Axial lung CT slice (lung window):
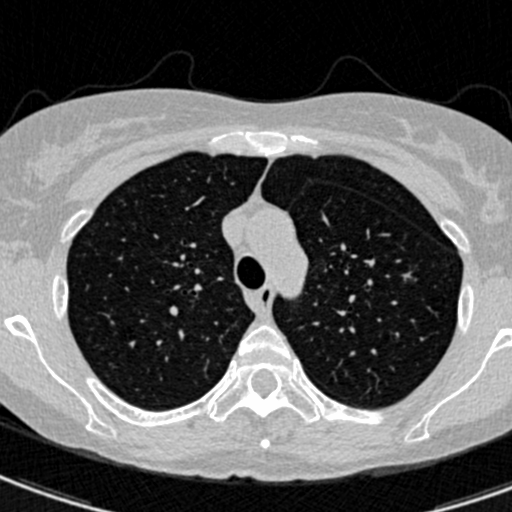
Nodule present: no